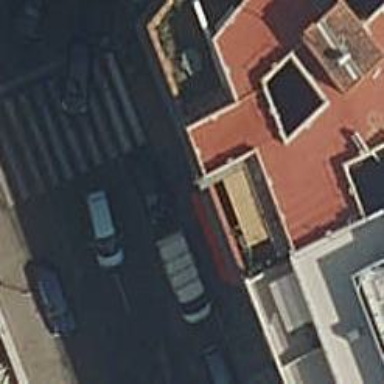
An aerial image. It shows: Restaurant.